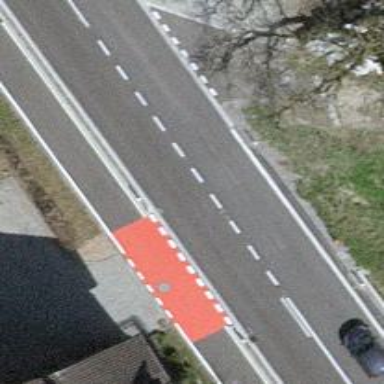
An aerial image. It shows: Secondary road with asphalt surface.